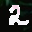
Label: 2